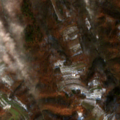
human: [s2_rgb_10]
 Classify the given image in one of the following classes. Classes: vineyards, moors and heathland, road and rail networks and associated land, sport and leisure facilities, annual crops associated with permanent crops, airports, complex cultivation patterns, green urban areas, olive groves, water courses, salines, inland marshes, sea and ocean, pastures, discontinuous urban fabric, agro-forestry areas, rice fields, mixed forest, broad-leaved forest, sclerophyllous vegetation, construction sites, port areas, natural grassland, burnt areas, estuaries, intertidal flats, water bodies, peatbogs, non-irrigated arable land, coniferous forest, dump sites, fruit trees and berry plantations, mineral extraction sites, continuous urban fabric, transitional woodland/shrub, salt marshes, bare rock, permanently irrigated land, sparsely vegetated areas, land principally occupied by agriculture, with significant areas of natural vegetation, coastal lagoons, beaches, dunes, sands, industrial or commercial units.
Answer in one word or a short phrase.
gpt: land principally occupied by agriculture, with significant areas of natural vegetation, broad-leaved forest